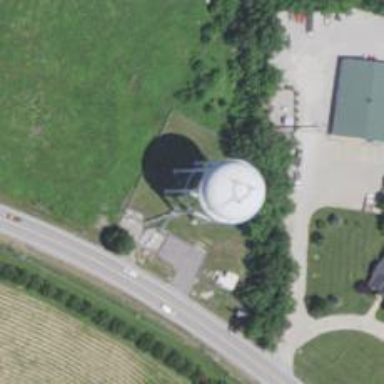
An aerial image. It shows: Water tower that is man-made.